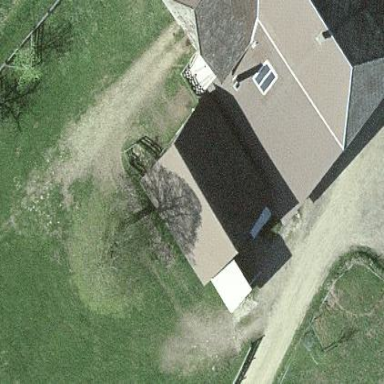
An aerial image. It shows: Barn.